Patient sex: M
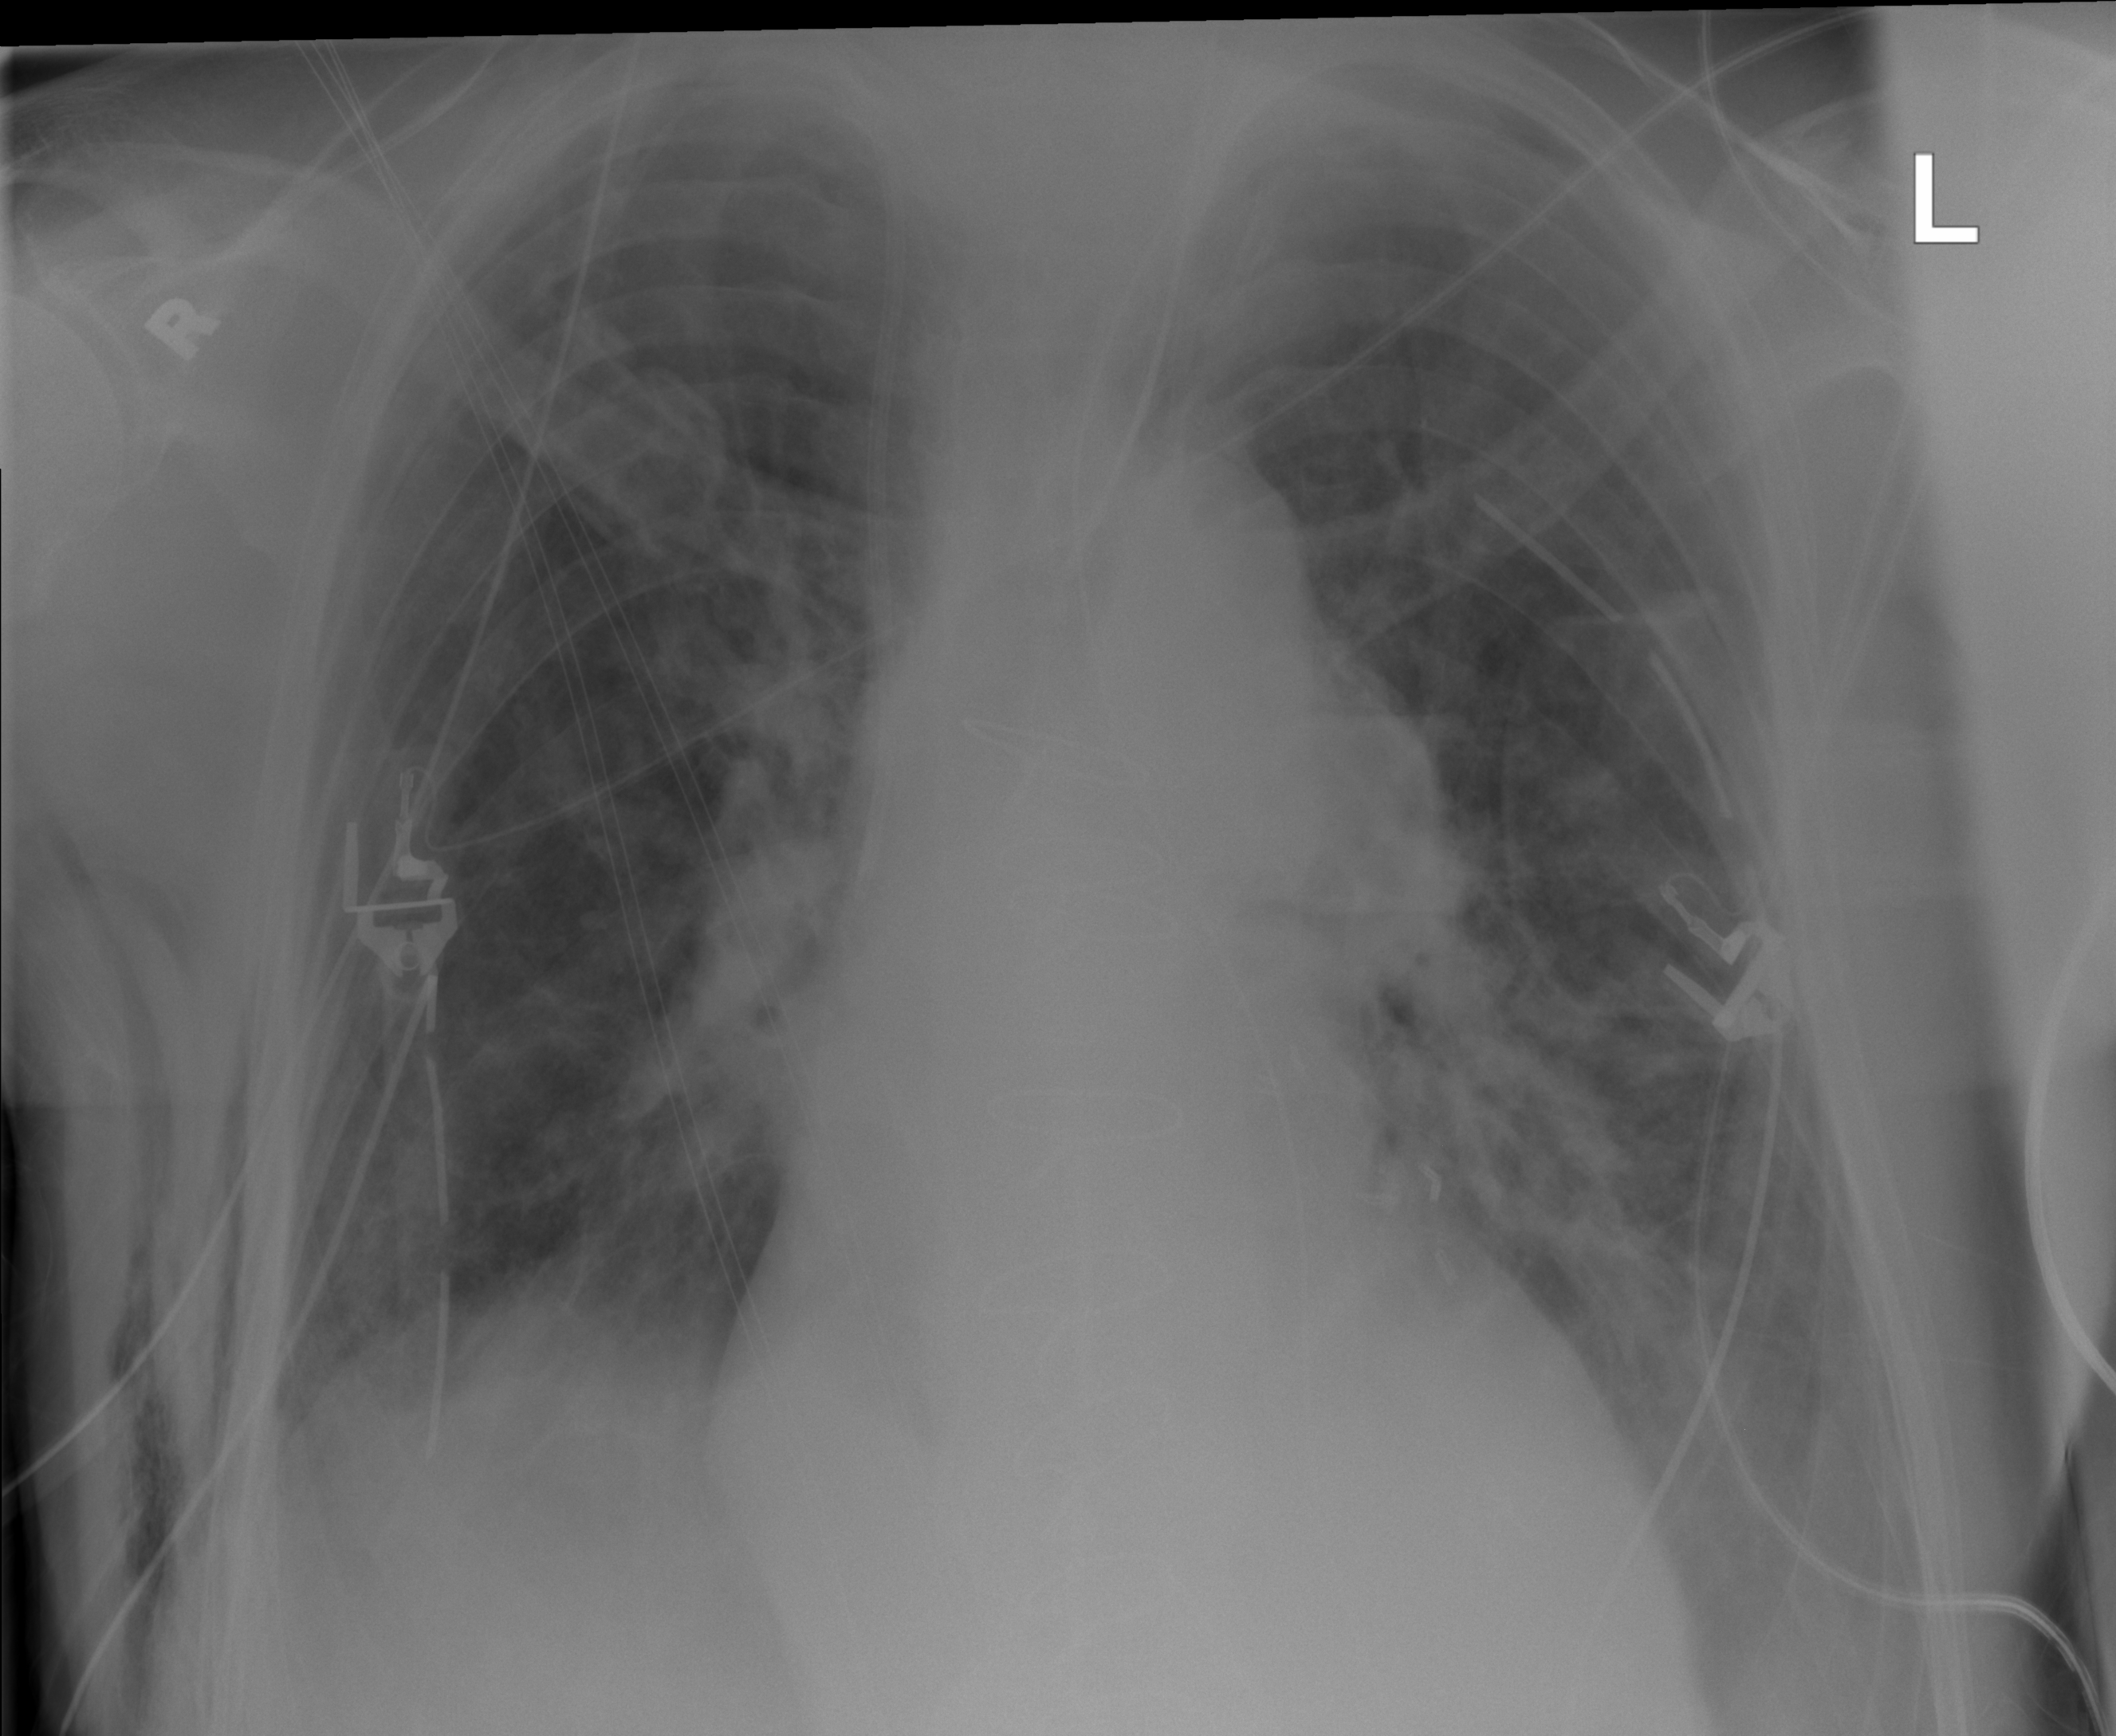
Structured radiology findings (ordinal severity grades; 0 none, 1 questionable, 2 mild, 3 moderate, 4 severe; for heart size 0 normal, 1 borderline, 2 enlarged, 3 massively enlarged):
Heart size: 2
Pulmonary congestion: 3
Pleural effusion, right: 2
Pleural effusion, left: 1
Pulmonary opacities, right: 2
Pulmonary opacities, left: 2
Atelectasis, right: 2
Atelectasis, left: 0